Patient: sex F, age 80
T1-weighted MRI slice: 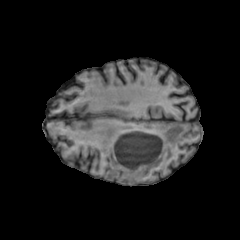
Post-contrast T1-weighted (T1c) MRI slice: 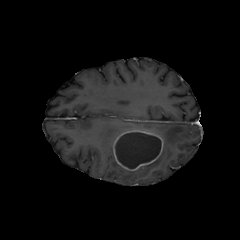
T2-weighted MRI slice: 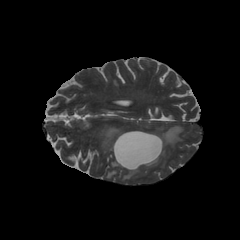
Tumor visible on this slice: yes
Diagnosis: Glioblastoma, IDH-wildtype
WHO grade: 4